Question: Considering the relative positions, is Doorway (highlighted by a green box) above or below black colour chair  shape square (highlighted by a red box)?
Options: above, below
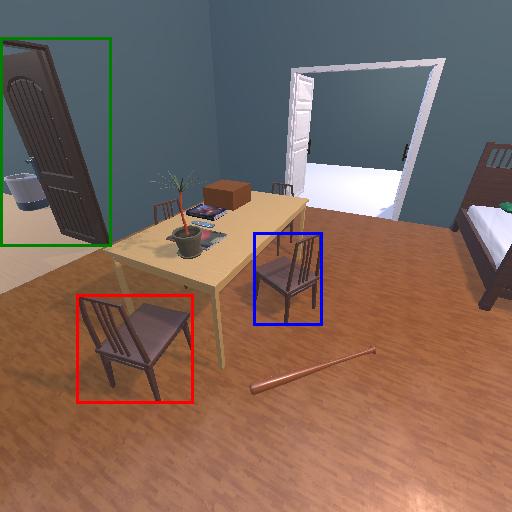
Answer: above